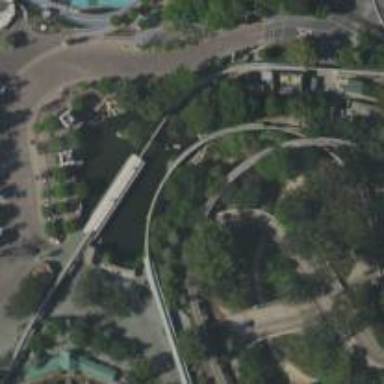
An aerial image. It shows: Monorail bridge over railway.